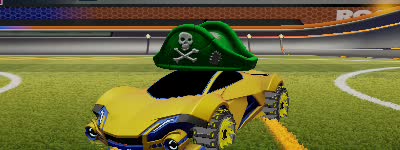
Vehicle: werewolf